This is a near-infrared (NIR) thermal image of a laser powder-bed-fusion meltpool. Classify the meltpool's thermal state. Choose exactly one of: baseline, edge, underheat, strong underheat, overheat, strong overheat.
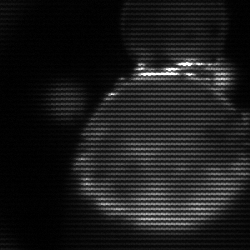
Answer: edge